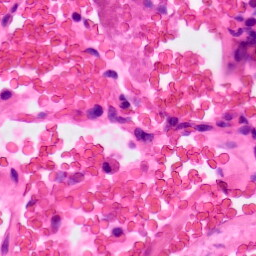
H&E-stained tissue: Lung